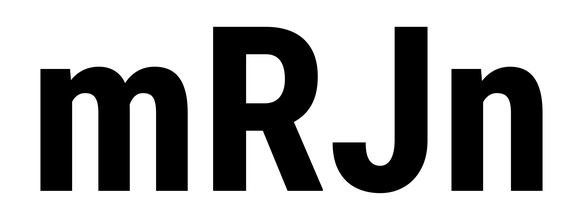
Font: Roboto_Condensed_Bold